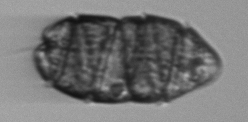
Label: Margalefidinium